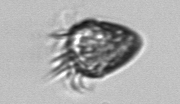
Label: Ciliophora